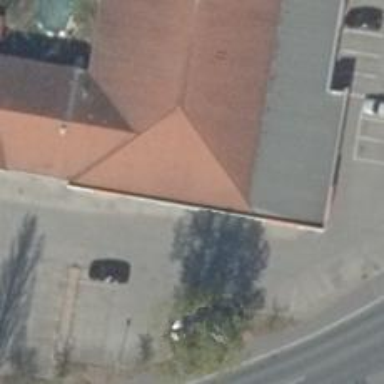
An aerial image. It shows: Supermarket.